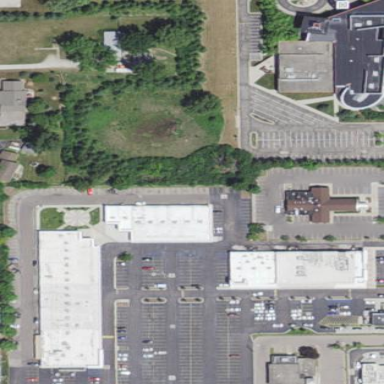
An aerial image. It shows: Retail area.